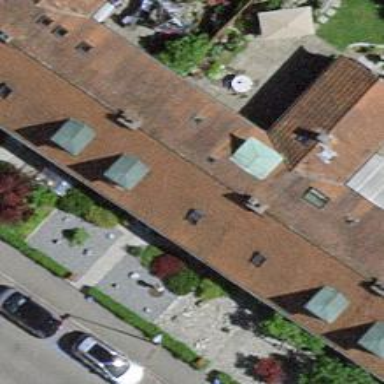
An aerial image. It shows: Terrace building.